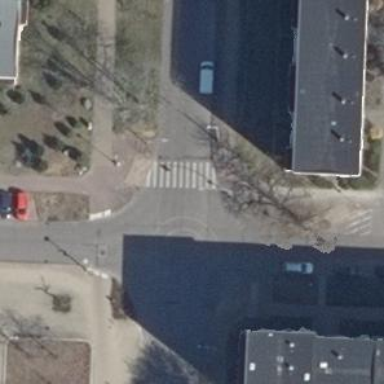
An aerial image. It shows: Marked zebra crossing on the road.